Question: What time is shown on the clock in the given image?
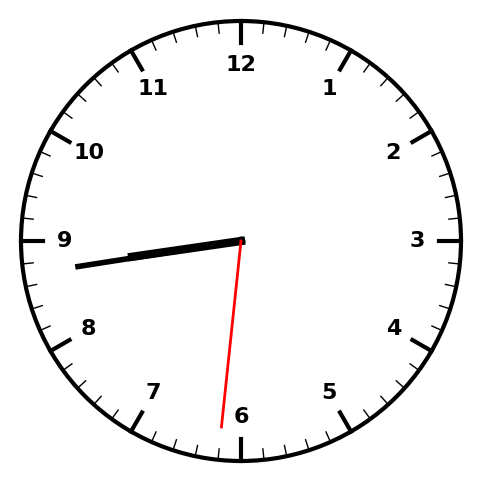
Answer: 08:43:31